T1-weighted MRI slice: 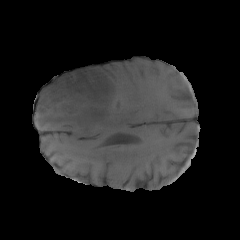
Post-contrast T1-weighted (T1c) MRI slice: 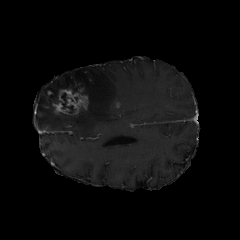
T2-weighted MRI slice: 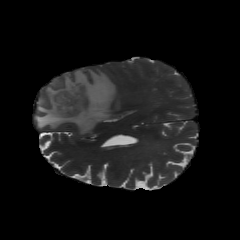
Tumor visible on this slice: yes